Question: After parsing JSON data, show in table view. It's working fine the first time. Table view cell had three buttons (in, out, absent). When I click any button I can call the other JSON API. After getting the data from JSON I have to update the table view and reload with new data but when click any button table view data is repeating.

How do I overcome this issue? This is the code:
'''
func tableView(_ tableView: UITableView, cellForRowAt indexPath: IndexPath) -> UITableViewCell {
var cell =
tableView.dequeueReusableCell(
withIdentifier: "DetailsCell", for: indexPath) as! AttendanceDetailsTableViewCell
let row = (indexPath as NSIndexPath).row
if(attendanceInfo.count>0){
cell.Class.text = attendance.standard
cell.NameLabel.text = attendance.name
cell.InLabel.text = attendance.inTime
cell.OutLable.text = attendance.outTime
return cell
}
'''
Second Data function when succeed:
'''
if(errorCode == "0")
{
self.getAttendances()
}
'''
This is getAttendances() function:
'''
let task = session.dataTask(with:request,completionHandler:{(d,response,error)in
do{
if let data = d {
if let jsonData = try JSONSerialization.jsonObject(with: data, options: []) as? NSDictionary {
// print("json data ",jsonData)
errorCode = String(describing: jsonData["errorCode"]!)
msg = jsonData["msg"] as! String
if errorCode == "0" {
if let kid_list = jsonData["students"] as? NSArray {
for i in 0 ..< kid_list.count {
if let kid = kid_list[i] as? NSDictionary {
if let store = kid["attendance"] as? NSDictionary
{
self.attendanceInfo.append(AttendanceInfo(
studentId: kid["studentId"] as? String,
name:kid["studentName"] as? String,
classId : kid["classId"] as? String,
standard: ((kid["standard"] as? String)! + " " + (kid["section"] as? String)!),
photo : (imageURL),
school: kid["schoolName"] as? String,
schoolId : "1",
url : self.serverURL,
attendanceDate: AttendanceDate,
inTime : InTime,
outTime: Outtime,
attendance:Attendance,
updatedTime:updateTime,
attendanceId: AttendaceID
)
)
}
}
}
self.do_table_refresh()
}
} else {
self.displayAlert("", message: msg)
}
} else {
self.displayAlert("error")
}
}else {
self.displayAlert("error")
}
} catch let err as NSError {
print("JSON Error \(err)")
}
})
task.resume()
}
func do_table_refresh(){
DispatchQueue.main.async(execute: {
self.activityIndicatorView.stopAnimating()
self.TableView.reloadData()
return
})
}
'''
Table view data is repeated after the data updated and table reloads.
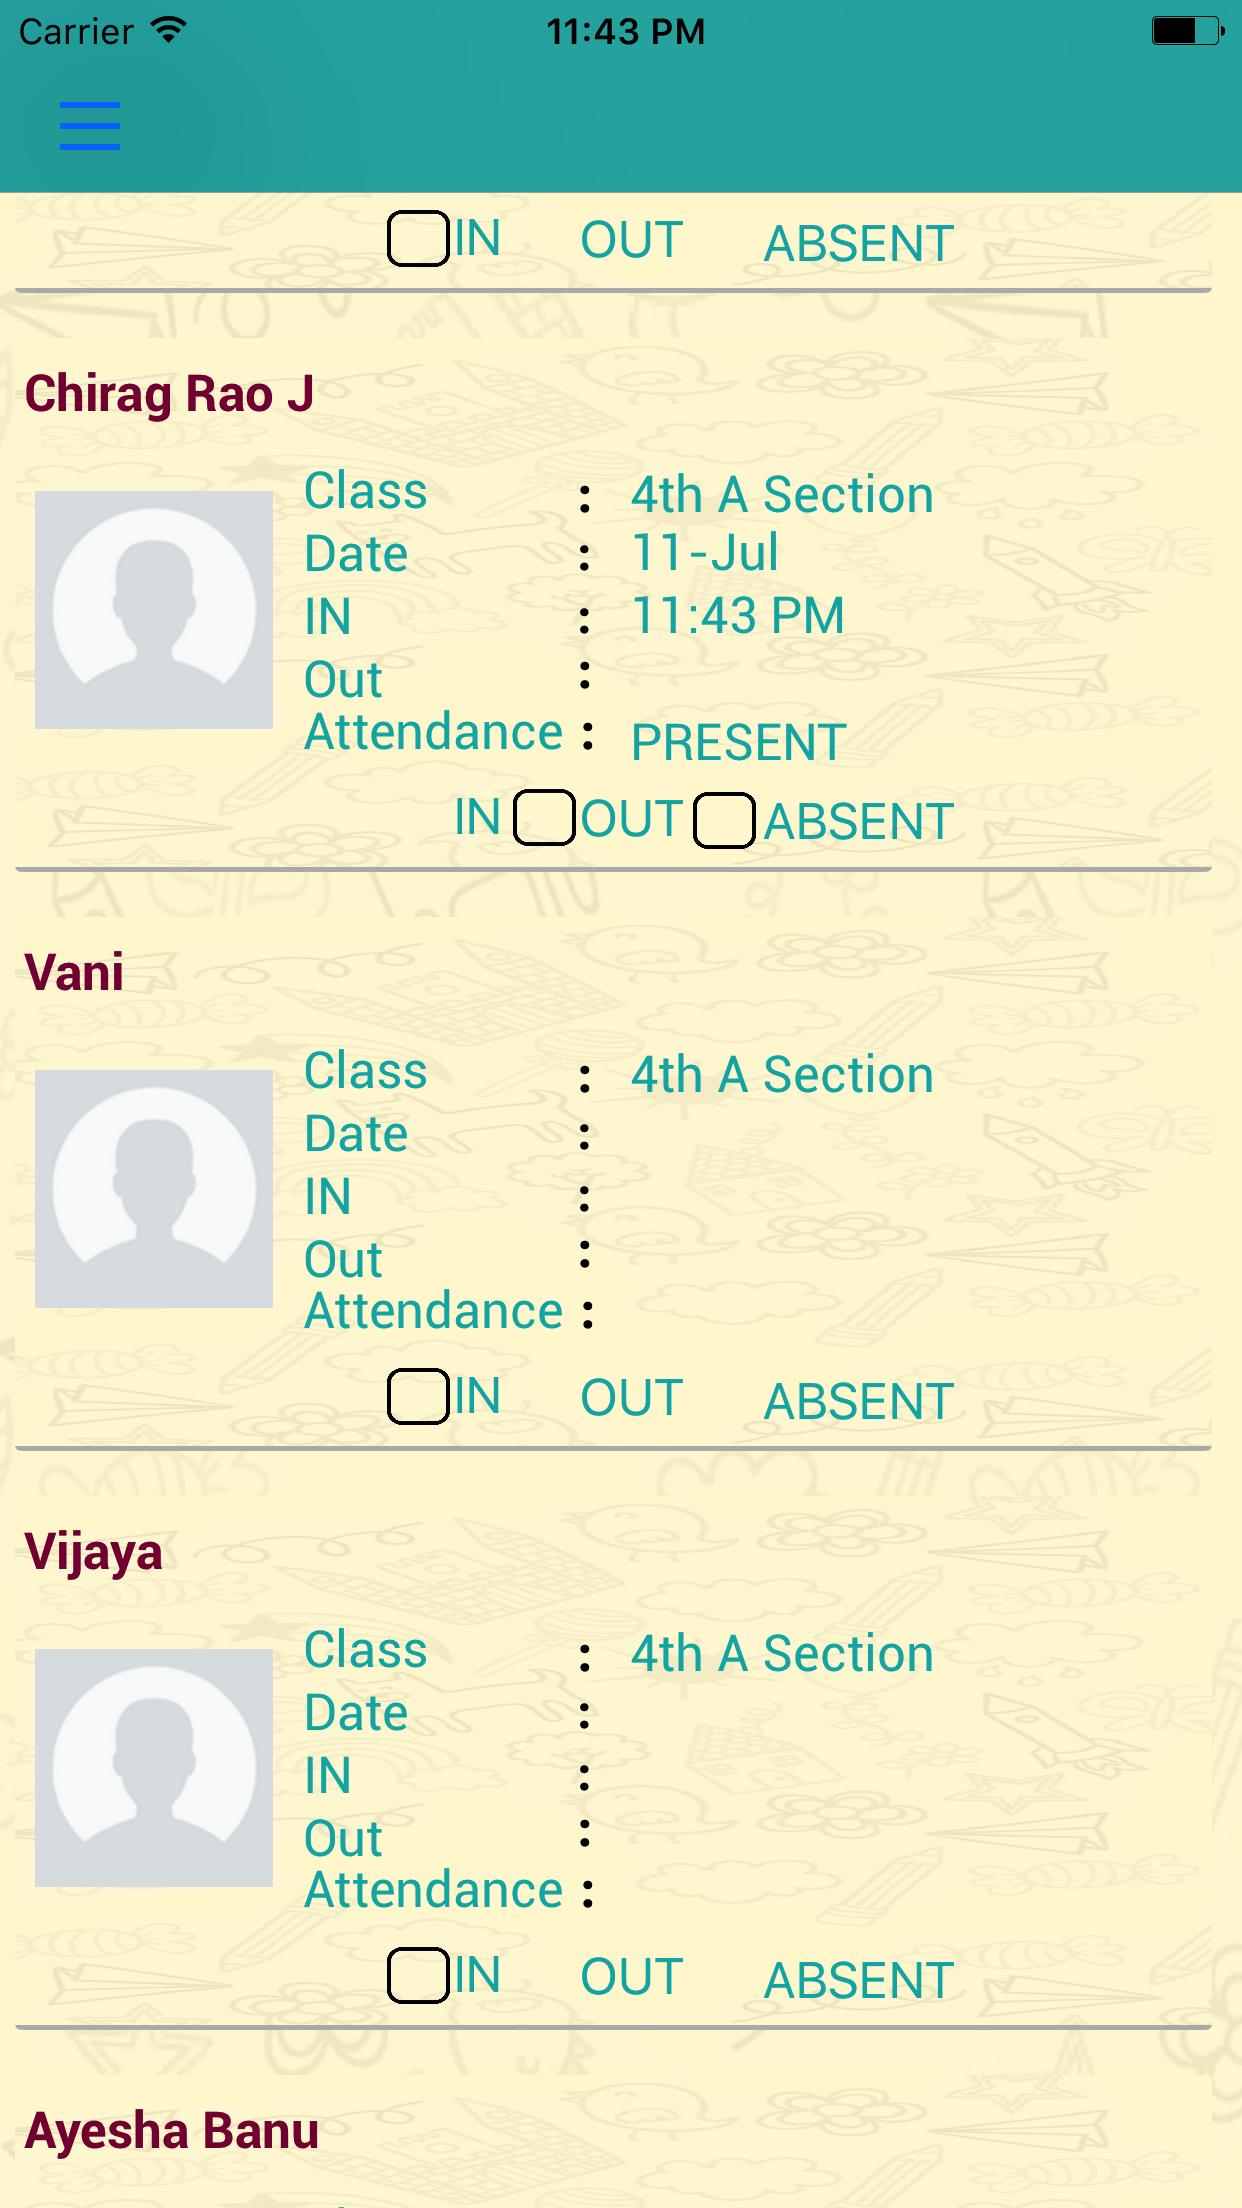
Answer: You must clear the array before adding new data, otherwise you'll always be appending items to the end.
Add 'self.attendanceInfo.removeAll()' right before it enters in your loop
'for i in 0 ..< kid_list.count { ...'